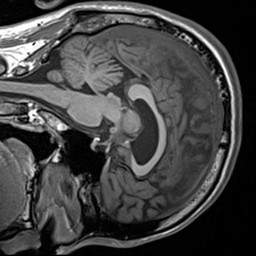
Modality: T1w
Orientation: sagittal
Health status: healthy
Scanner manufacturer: siemens
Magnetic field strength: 3 T
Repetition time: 1.9 s
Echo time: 0.00227 s